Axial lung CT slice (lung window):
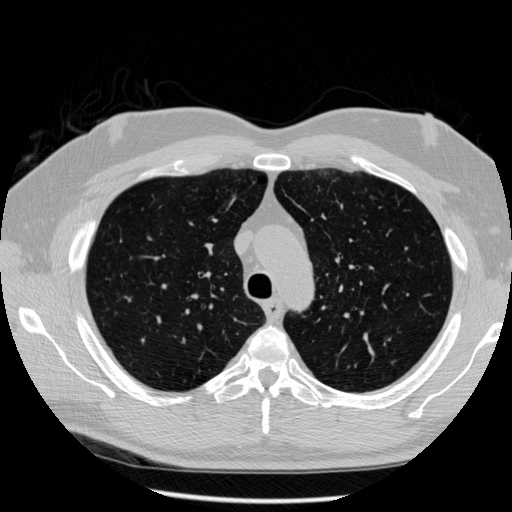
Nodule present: no